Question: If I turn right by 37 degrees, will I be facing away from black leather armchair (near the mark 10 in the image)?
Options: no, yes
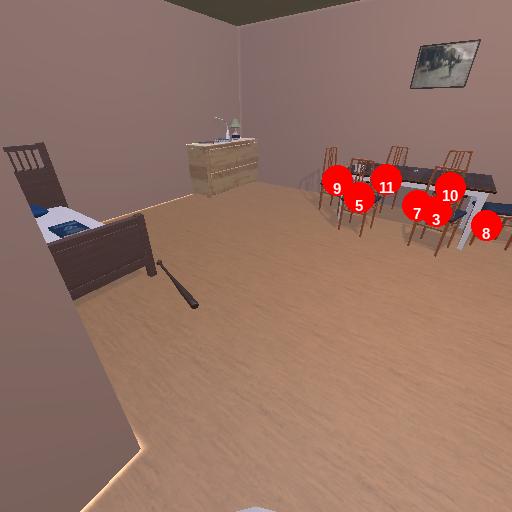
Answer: no